Field crop: maize
Growth stage: 1
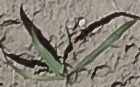
Species: sorghum